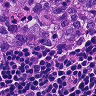
Metastatic tissue present: yes